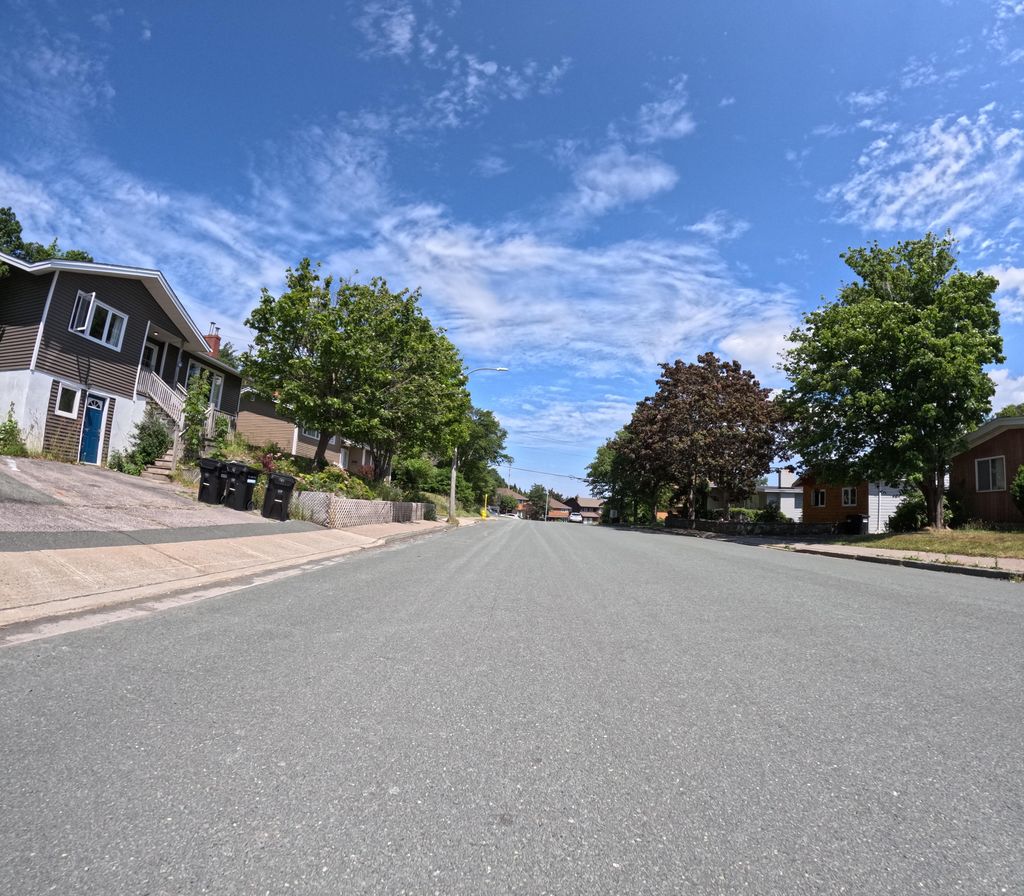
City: st_johns